Question: In VS2010 this types has been highlighted, but now it looks like this:

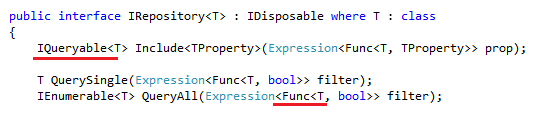
Answer: Works for me...

(That's using VS11 Beta, Professional edition.)
Look in Tools / Options / Fonts and Colors and find "User Types (interfaces)" and "User Types (delegate)". Both should default to Teal. If they're not, try changing them explicitly - or just hit the "Use defaults" button to reset fonts and colors to the defaults.